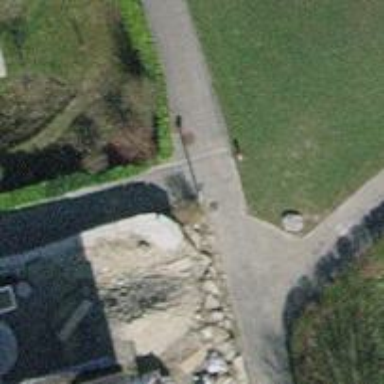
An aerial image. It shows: Support pole.